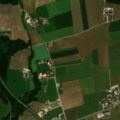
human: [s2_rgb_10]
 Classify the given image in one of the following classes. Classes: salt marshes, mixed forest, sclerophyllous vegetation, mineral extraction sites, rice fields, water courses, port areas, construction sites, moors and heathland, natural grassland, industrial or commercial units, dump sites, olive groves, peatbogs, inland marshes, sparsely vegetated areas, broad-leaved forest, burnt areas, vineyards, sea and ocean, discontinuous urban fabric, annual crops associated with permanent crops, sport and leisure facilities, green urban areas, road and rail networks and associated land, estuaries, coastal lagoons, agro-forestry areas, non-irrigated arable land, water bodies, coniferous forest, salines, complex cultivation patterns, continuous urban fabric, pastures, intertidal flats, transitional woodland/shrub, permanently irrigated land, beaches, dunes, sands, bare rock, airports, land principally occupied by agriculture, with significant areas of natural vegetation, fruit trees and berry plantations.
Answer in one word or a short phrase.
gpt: discontinuous urban fabric, non-irrigated arable land, pastures, land principally occupied by agriculture, with significant areas of natural vegetation, mixed forest